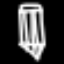
Label: pencil